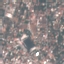
Label: Residential